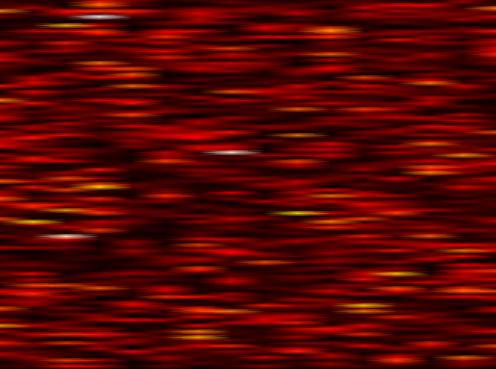
Label: FOFDM